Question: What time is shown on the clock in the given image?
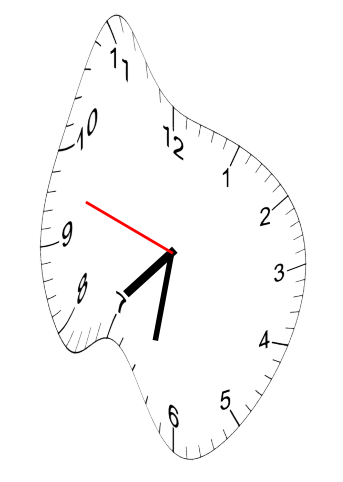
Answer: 07:31:48